Question: I am taking text to 'UILabel' which is inside a 'UItableViewCell'(label text is coming from webData-so it varies in size).
I want to give a border for my label, which should fit the text width and height. I have created one, but it's not looking good.
Help me to improve my code.
**Also is there any way to get border with rounded corners ? **
Hey I am getting text inside the border like this, and the corners are not so rounded:

'''
UILabel *cmntBoxlbl = [[UILabel alloc]initWithFrame:CGRectMake(58, 23, 250, 60)];
cmntBoxlbl.font=[UIFont fontWithName:@"Arial" size:12];
cmntBoxlbl.layer.borderColor = [UIColor darkGrayColor].CGColor;
cmntBoxlbl.layer.borderWidth = 1.0;
NSString *text = [NSString stringWithFormat:@"%@%@%@",@" ",[[self.DtlArray objectAtIndex:indexPath.row] objectForKey:@"comment"],@" "];
cmntBoxlbl.text = text;
cmntBoxlbl.textAlignment = UITextAlignmentCenter;
cmntBoxlbl.lineBreakMode = UILineBreakModeWordWrap;
[cmntBoxlbl setTextColor:[UIColor darkGrayColor]];
CGSize expectedLabelSize = [text sizeWithFont:cmntBoxlbl.font
constrainedToSize:cmntBoxlbl.frame.size
lineBreakMode:UILineBreakModeWordWrap];
CGRect newFrame = cmntBoxlbl.frame;
newFrame.size.height = expectedLabelSize.height;
cmntBoxlbl.frame = newFrame;
cmntBoxlbl.numberOfLines = 0;
[cmntBoxlbl sizeToFit];
[cell addSubview:cmntBoxlbl];
'''
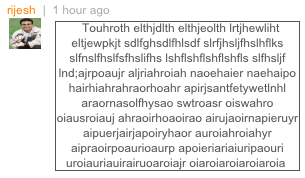
Answer: For rounded corner set.
'''
[cmntBoxlbl.layer setCornerRadius:15];
'''
Also add the 'QuartzCore' framework and import the header:
'#import <QuartzCore/QuartzCore.h>'